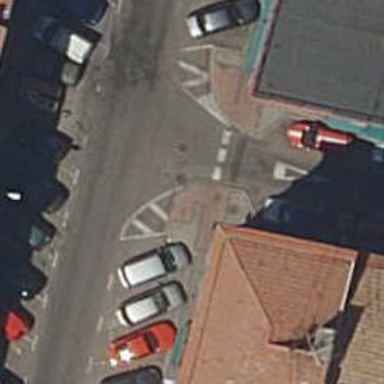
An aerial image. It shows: Residential road with paving stones. There is parallel on-street parking available on both sides of the road.